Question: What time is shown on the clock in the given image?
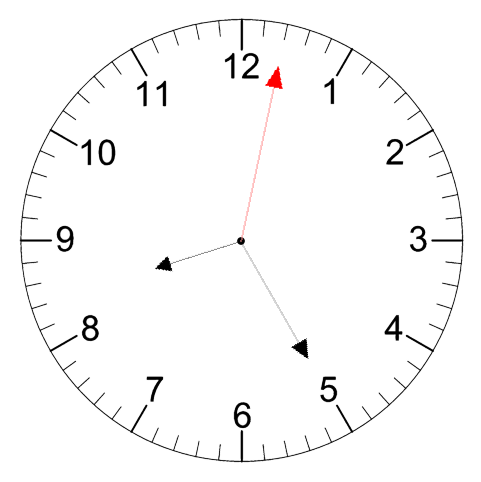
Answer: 08:25:02